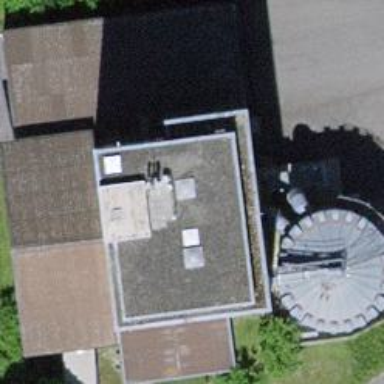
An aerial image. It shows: Silo building.